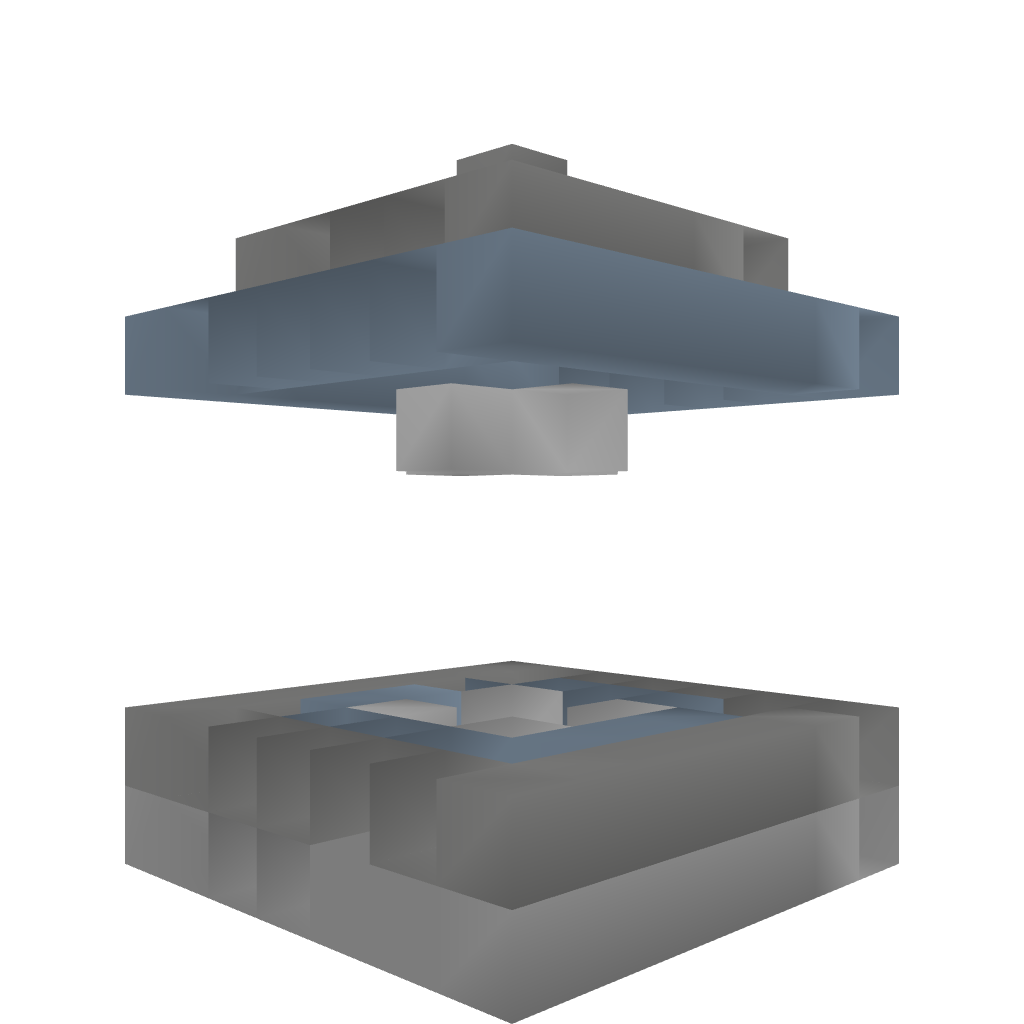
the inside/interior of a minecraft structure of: Chafariz/Fonte - Fountain